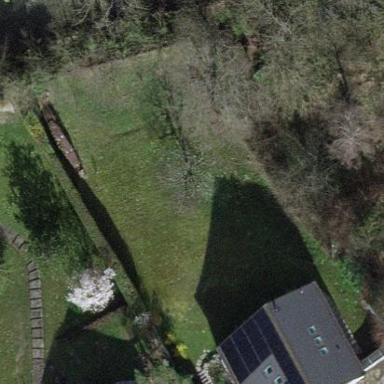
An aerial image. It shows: Garden enclosed by fence.